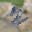
Label: 2